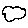
Label: cloud